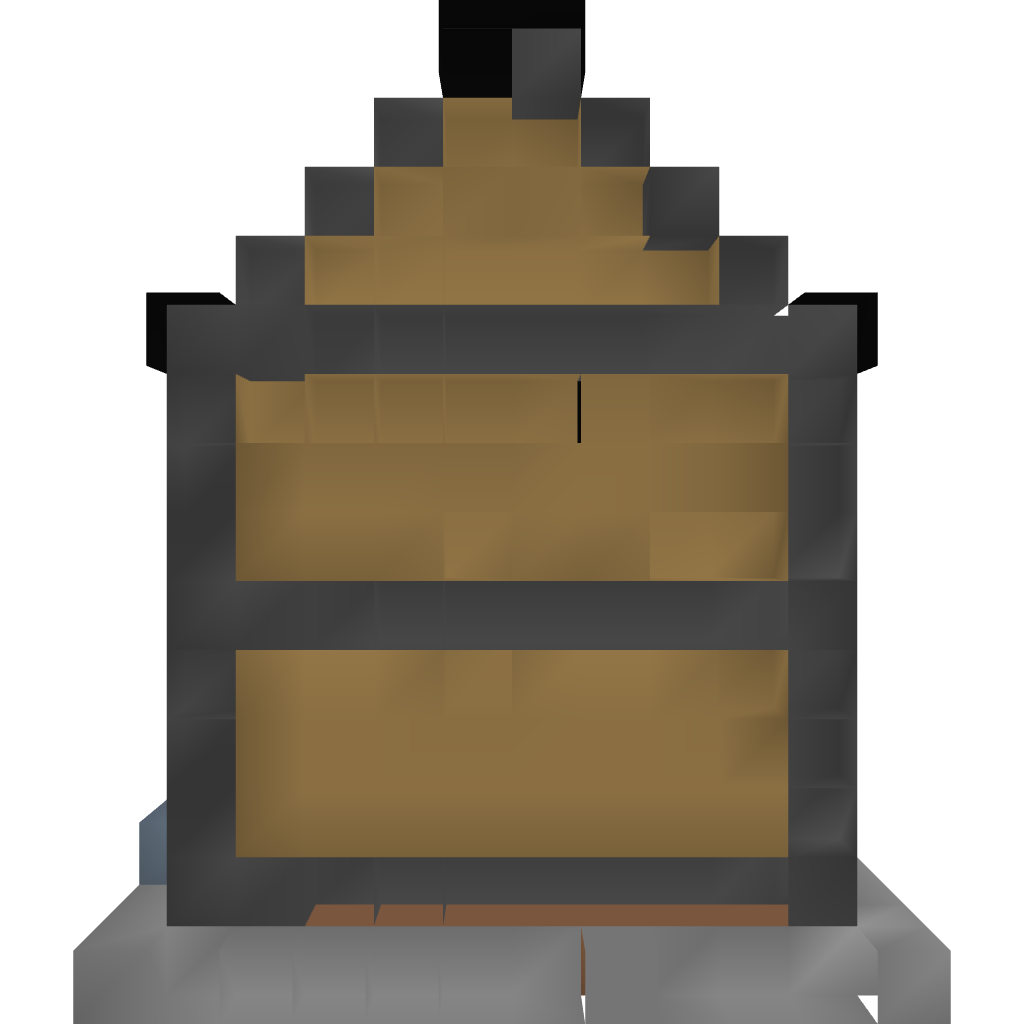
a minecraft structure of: Depository (Bank)